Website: lowes
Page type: billing-address
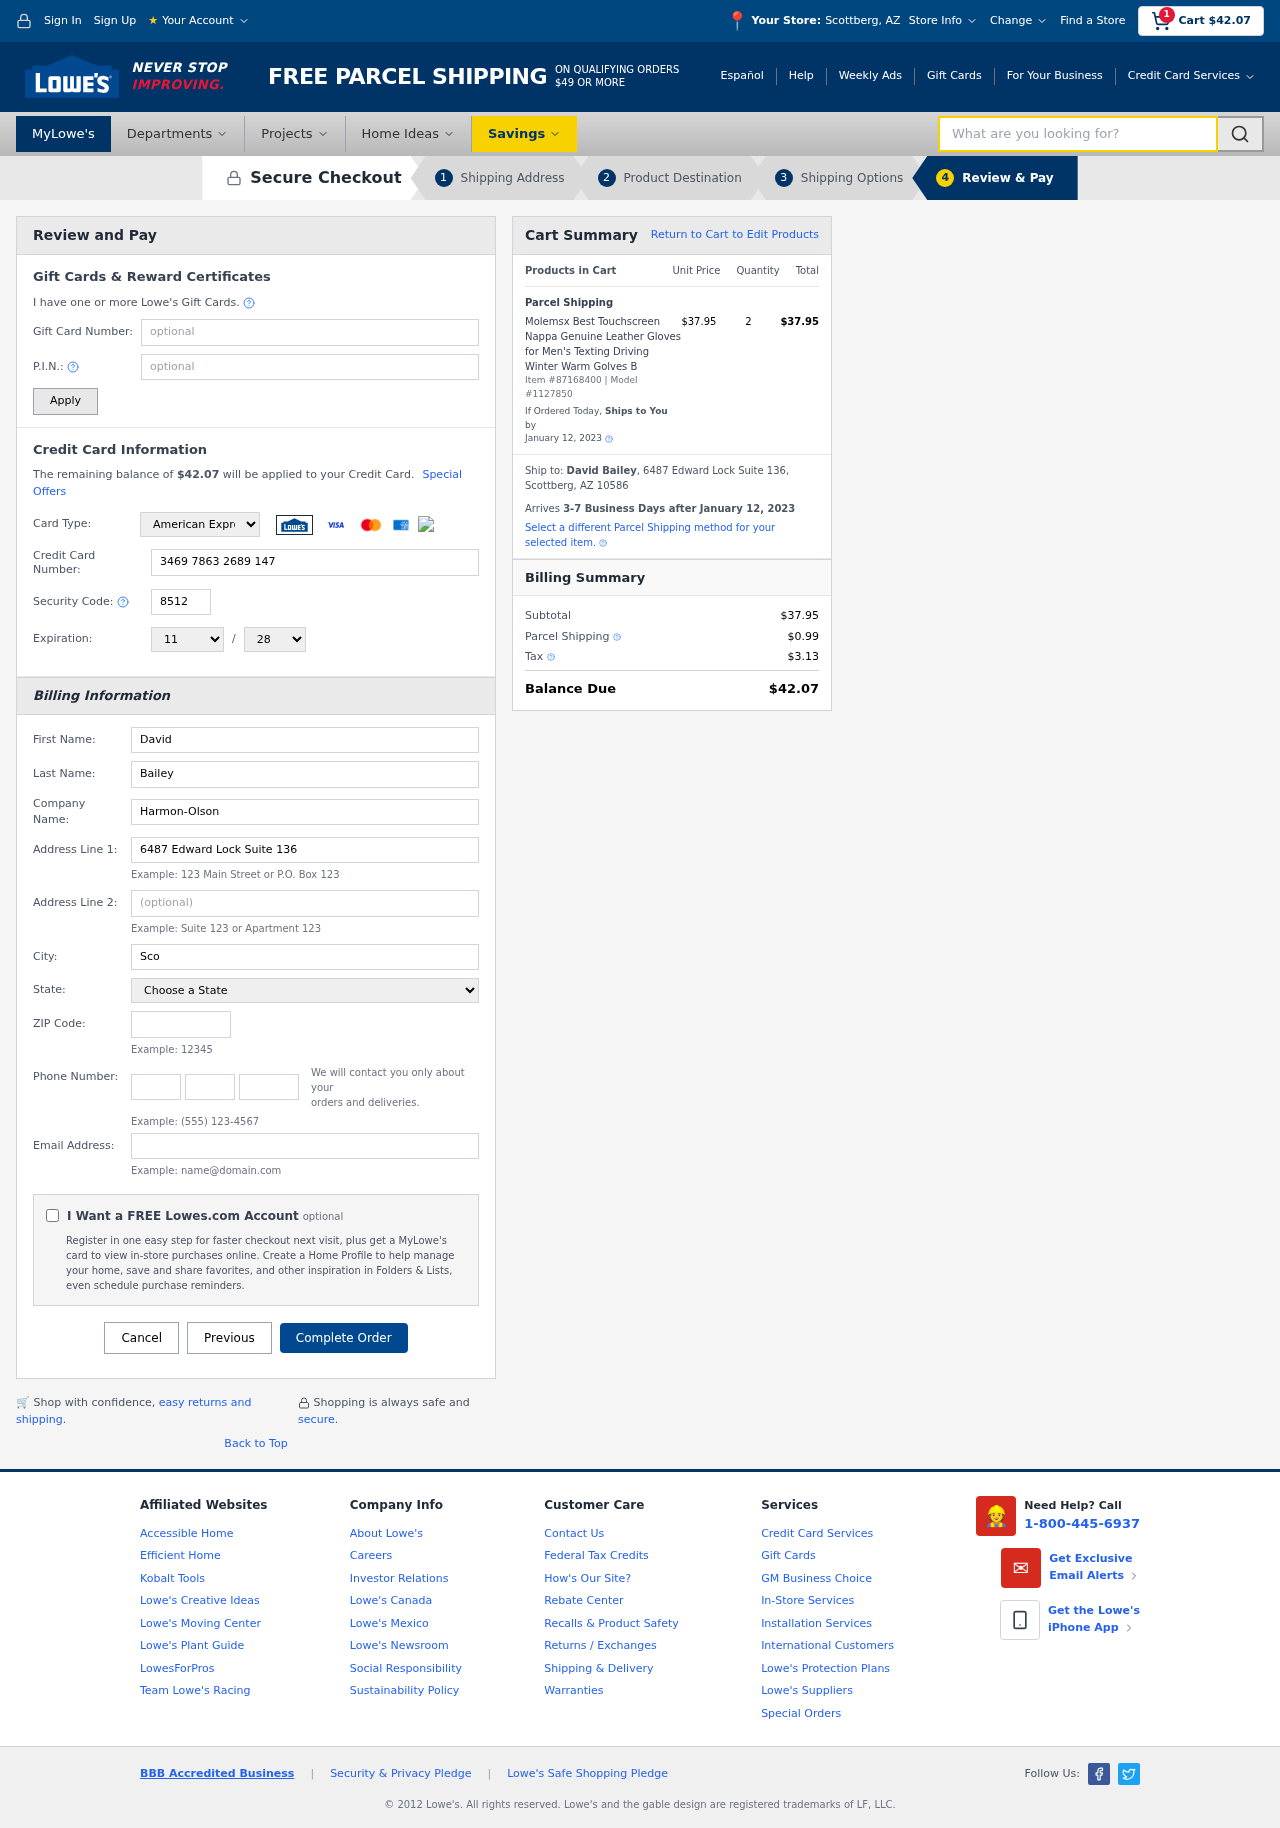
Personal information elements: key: PII_CARD_CVV
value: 8512
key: PII_CARD_EXPIRY_MONTH
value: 11
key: PII_CARD_EXPIRY_YEAR
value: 28
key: PII_CARD_NUMBER
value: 3469 7863 2689 147
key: PII_CARD_TYPE
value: American Express
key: PII_CITY
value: Scottberg
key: PII_CITY_STATE
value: Scottberg, AZ
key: PII_COMPANY
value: Harmon-Olson
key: PII_EMAIL
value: david.bailey@yahoo.com
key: PII_FIRSTNAME
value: David
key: PII_FULLNAME
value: David Bailey
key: PII_LASTNAME
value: Bailey
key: PII_PHONE_AREA
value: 277
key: PII_PHONE_PREFIX
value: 552
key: PII_PHONE_SUFFIX
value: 7506
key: PII_POSTCODE
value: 10586
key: PII_STATE
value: Arizona
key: PII_STREET
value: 6487 Edward Lock Suite 136
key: PII_CITY_STATE_ZIP
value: Scottberg, AZ 10586
Product elements: key: PRODUCT1_NAME
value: Molemsx Best Touchscreen Nappa Genuine Leather Gloves for Men's Texting Driving Winter Warm Golves B
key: PRODUCT1_PRICE
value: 37.95
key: PRODUCT1_QUANTITY
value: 2
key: PRODUCT_ITEM_NUMBER
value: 87168400
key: PRODUCT_MODEL_NUMBER
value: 1127850
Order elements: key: ORDER_SUBTOTAL
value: $42.07
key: ORDER_TOTAL
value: $42.07
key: ORDER_SHIPPING_DATE
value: January 12, 2023
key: ORDER_SUBTOTAL
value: $37.95
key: ORDER_DELIVERY_DATE
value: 3-7 Business Days after January 12, 2023
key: ORDER_SHIPPING_DATE2
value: January 12, 2023
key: ORDER_SUBTOTAL2
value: $37.95
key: ORDER_SHIPPING_COST
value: $0.99
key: ORDER_TAX
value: $3.13
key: ORDER_TOTAL2
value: $42.07
Search elements: key: HEADER_SEARCH
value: What are you looking for?